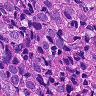
Metastatic tissue present: yes